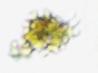
Label: Detritus